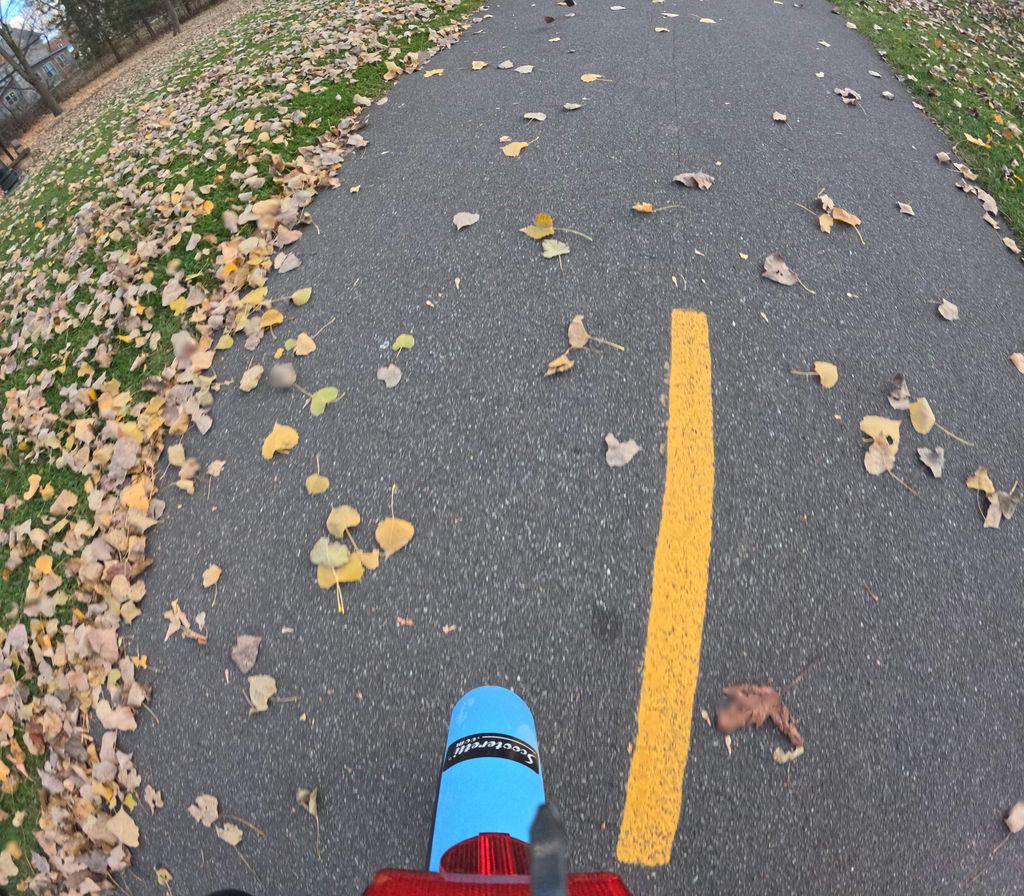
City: ottawa-gatineau